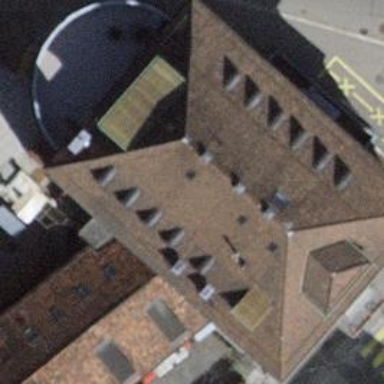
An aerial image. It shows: Arts centre located in building.